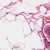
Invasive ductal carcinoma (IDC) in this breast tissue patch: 0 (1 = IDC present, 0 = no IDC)